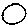
Label: circle